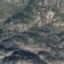
Label: HerbaceousVegetation